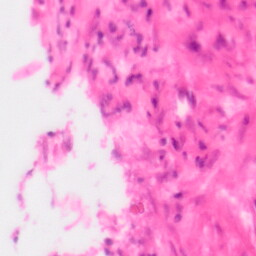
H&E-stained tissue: Colon